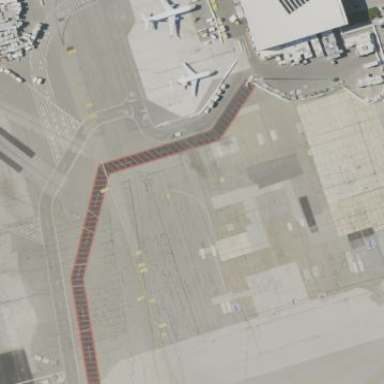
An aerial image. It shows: Apron at the airport.